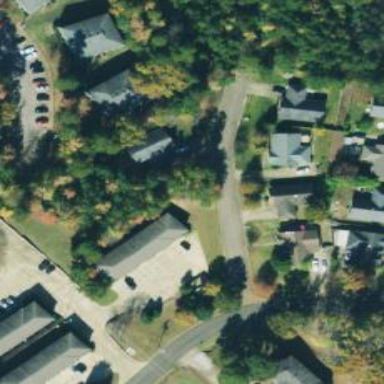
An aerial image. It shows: Driveway.